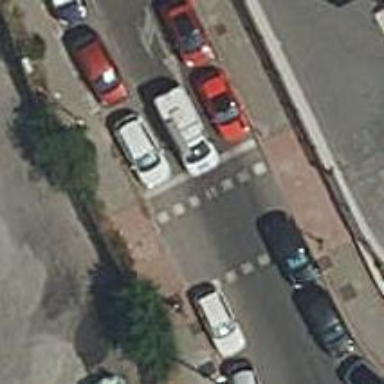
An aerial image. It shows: Zebra crossing on the road.